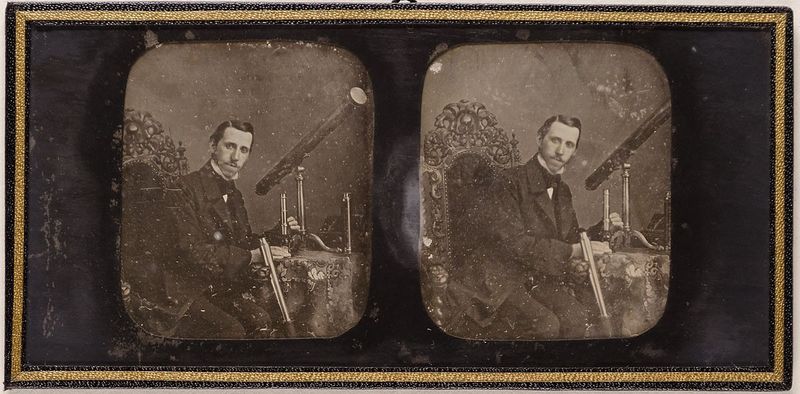
Titel: Edmund Johann Krüß (1824-1906), der älteste Sohn von Andreas Krüß, um 1855
Künstler: Andres Krüß
Standort: Hamburg
Institution: Museum für Kunst und Gewerbe Hamburg
Schlagwörter: mann, stuhl, bild, portrait, figur, fotografie, photographie, astronomie, daguerreotypie, stereofotografie, teleskop, stereophotographie, bildwerke, angewandte und bildende kunst, hessische systematik, porträt, porträtfotografie, porträtphotographie, hüftbild, stereoskopische, stereoskopisches